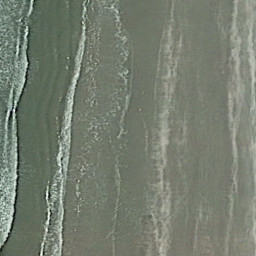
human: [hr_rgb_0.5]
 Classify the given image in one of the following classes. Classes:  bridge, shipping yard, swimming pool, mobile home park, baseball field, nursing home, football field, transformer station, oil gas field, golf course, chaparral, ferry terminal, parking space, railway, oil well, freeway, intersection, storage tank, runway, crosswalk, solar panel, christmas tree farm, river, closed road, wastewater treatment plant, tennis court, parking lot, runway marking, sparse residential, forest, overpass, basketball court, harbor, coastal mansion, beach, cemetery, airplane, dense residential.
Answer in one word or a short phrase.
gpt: beach